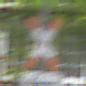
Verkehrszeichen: Andreaskreuz
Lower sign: RichtungsangabeDurchPfeile1
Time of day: MorningAfternoon
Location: Outdoor (Urban)
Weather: Overcast
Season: NotSpecified
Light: Natural